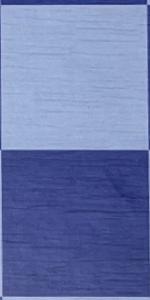
Label: Empty